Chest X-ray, AP view. Patient: 34 years old, sex M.
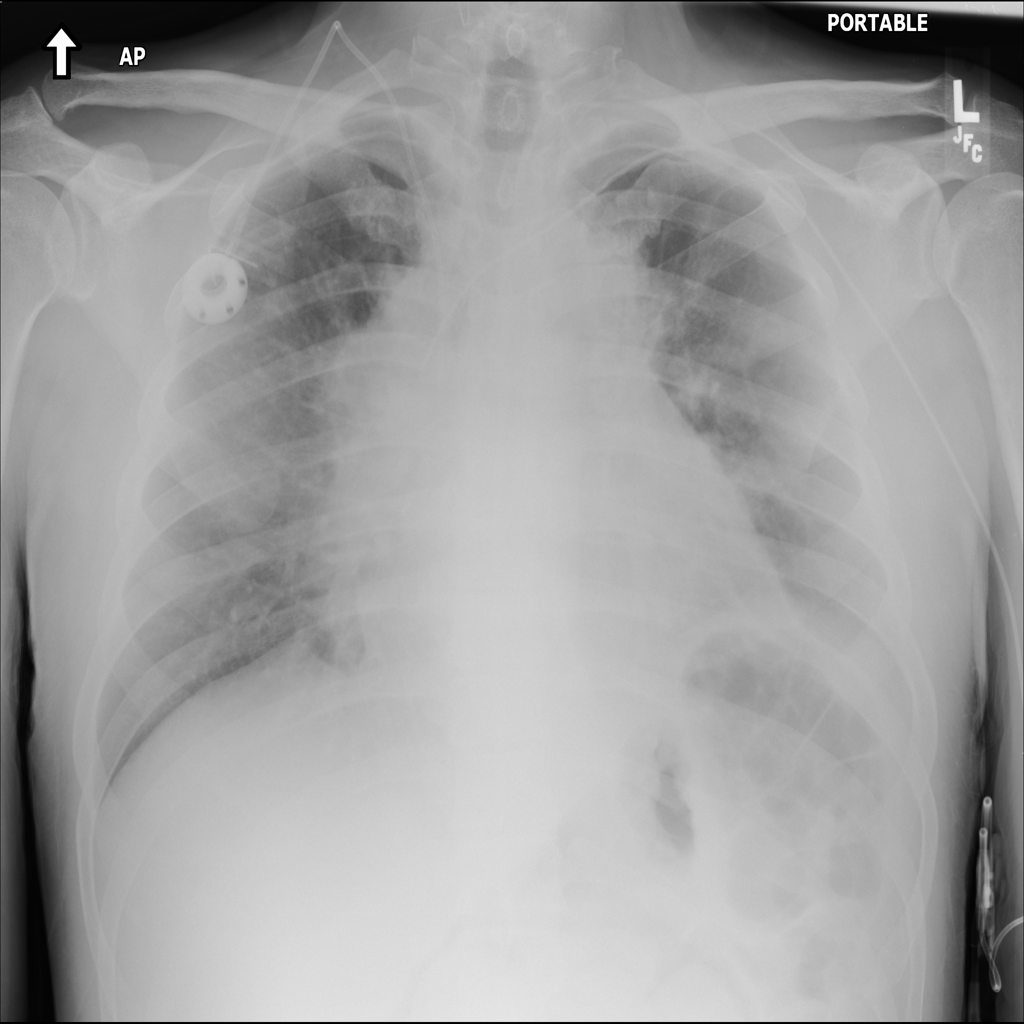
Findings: Consolidation, Mass